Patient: sex M, age 68
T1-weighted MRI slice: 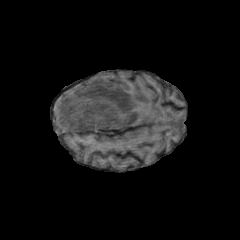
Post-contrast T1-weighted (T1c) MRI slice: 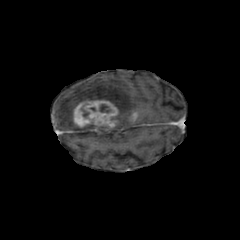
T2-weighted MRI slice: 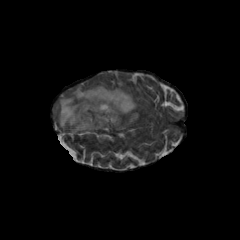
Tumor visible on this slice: yes
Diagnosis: Glioblastoma, IDH-wildtype
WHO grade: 4